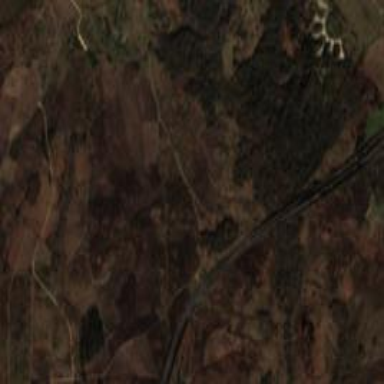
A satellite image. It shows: Broadleaved woodland area.